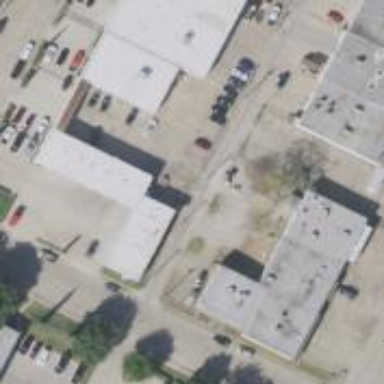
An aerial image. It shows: Commercial building.